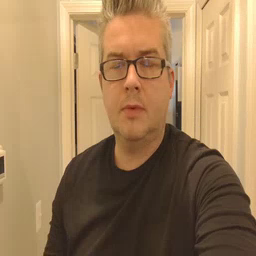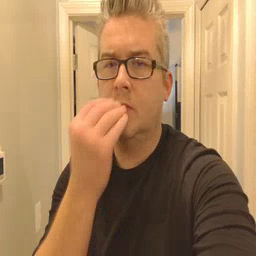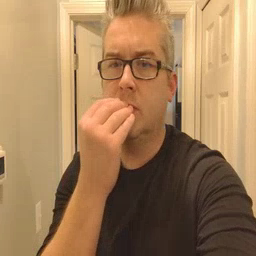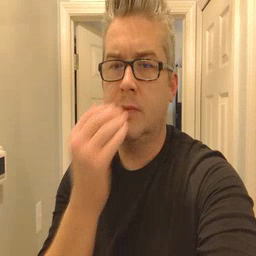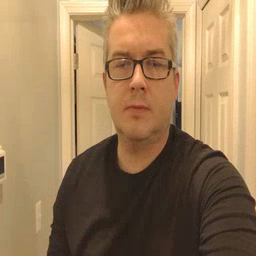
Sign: food